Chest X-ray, PA view. Patient: 55 years old, sex M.
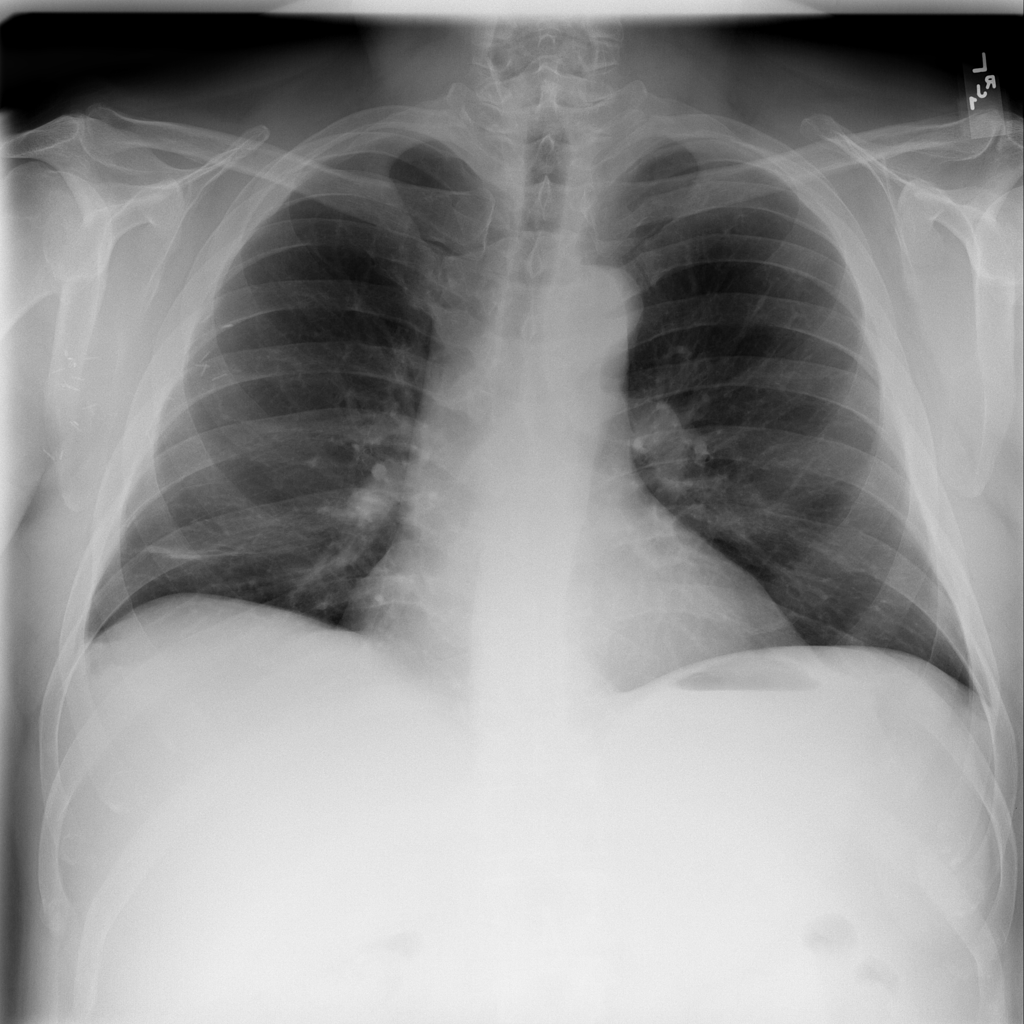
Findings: Fibrosis